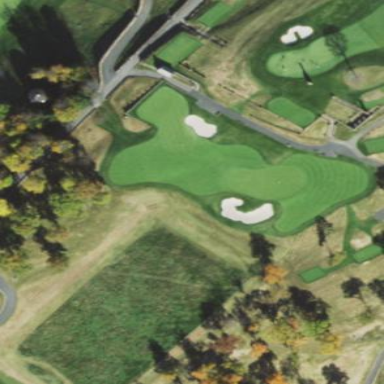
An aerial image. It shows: Grassy area designated as golf fairway.